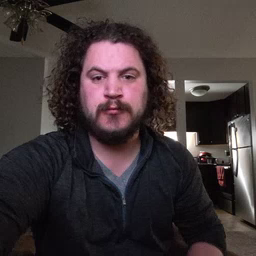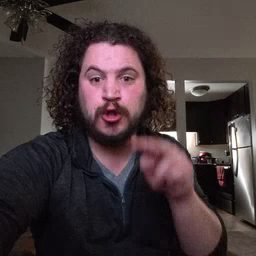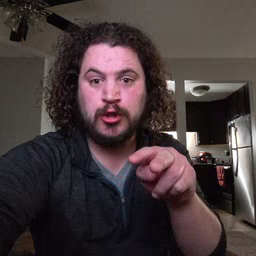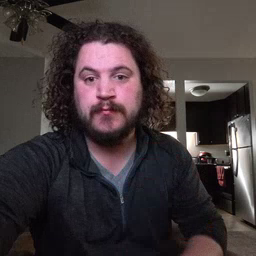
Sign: look